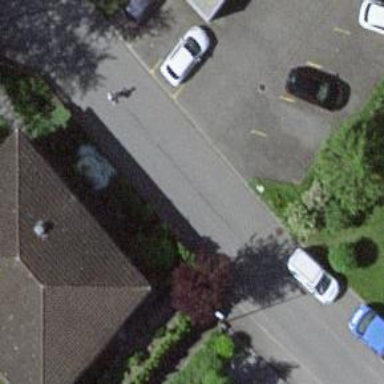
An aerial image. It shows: Paved footway.